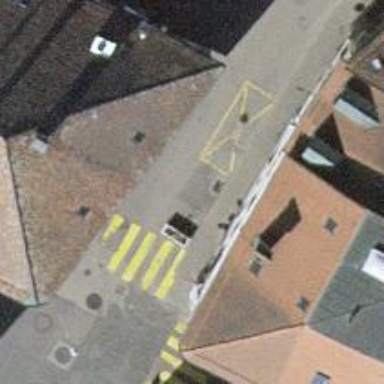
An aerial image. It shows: Marked zebra crossing on the road. The crossing is indicated by zebra markings.